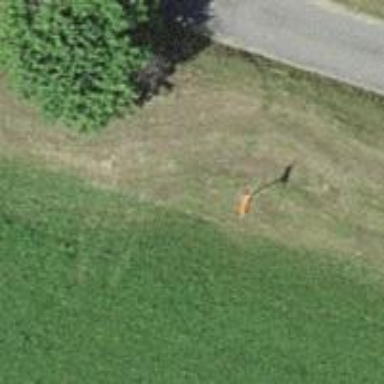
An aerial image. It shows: Pole with roof cover.